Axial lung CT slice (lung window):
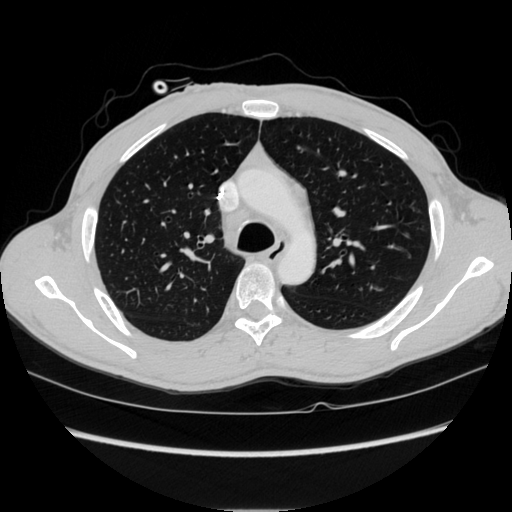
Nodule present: no